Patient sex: M
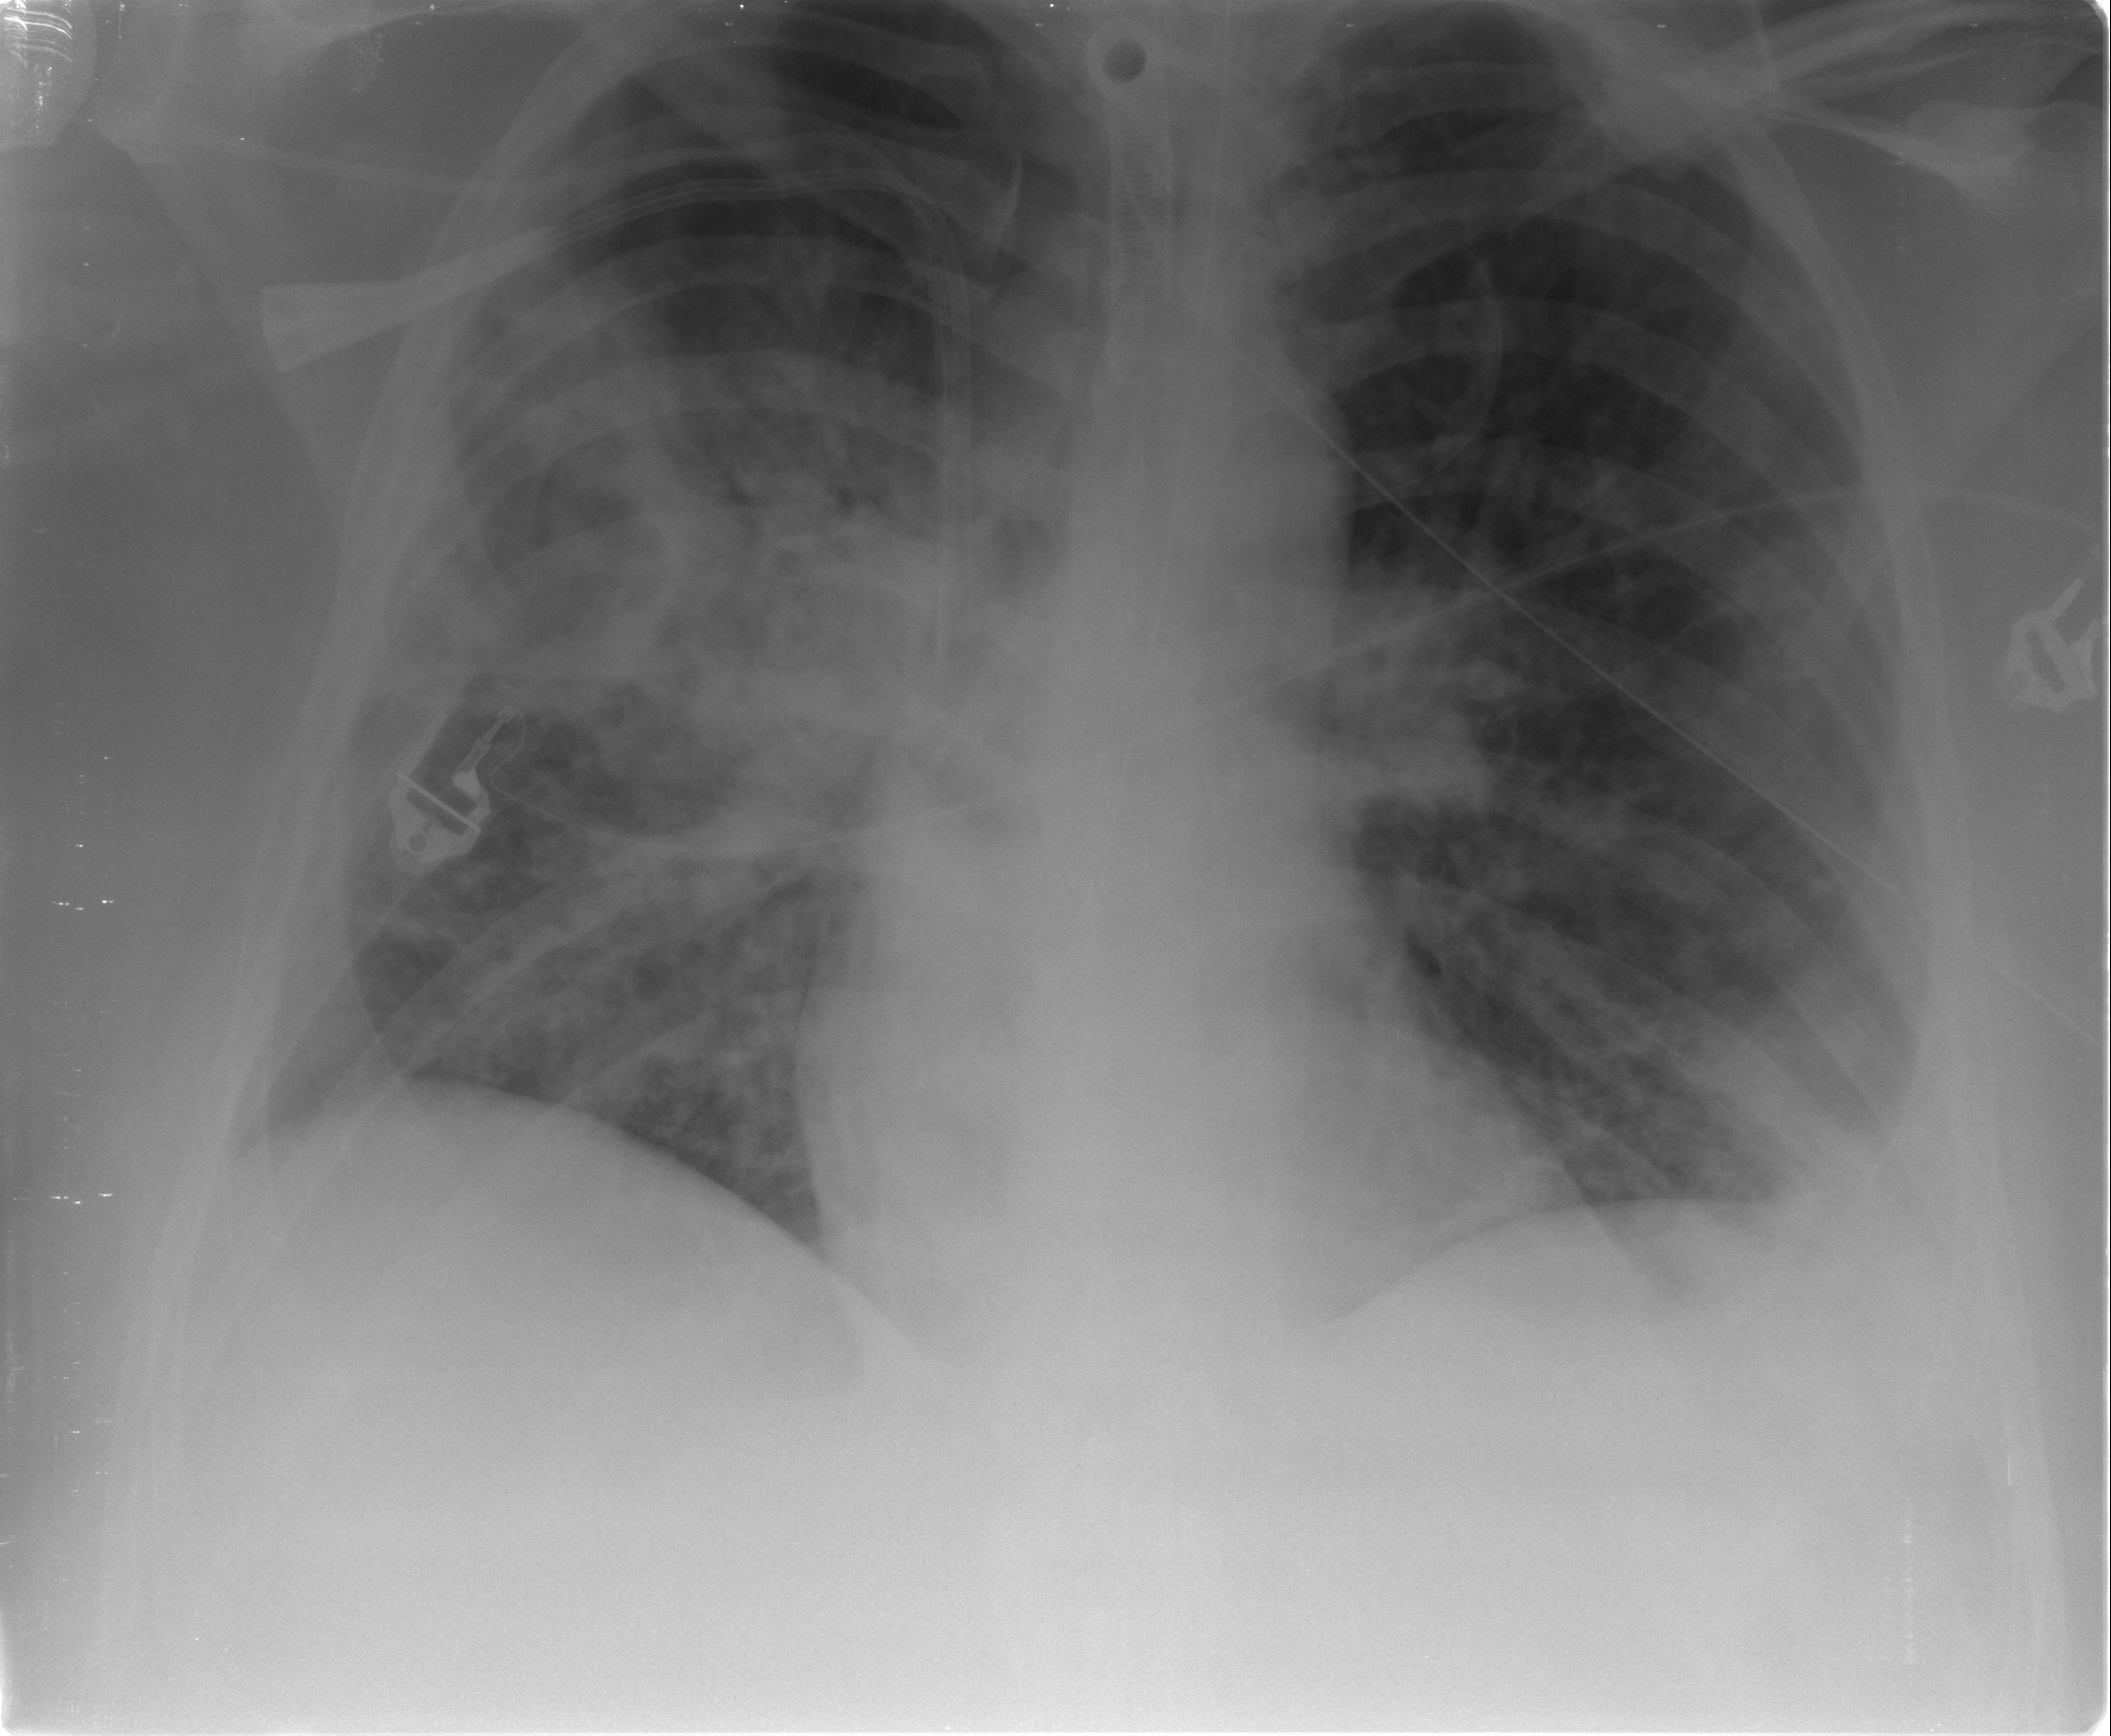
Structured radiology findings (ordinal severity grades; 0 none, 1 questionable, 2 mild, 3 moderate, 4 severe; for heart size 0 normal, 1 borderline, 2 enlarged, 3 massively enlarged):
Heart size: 0
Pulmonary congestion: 2
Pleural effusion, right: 1
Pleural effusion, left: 1
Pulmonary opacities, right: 3
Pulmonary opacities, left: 3
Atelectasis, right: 3
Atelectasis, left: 3